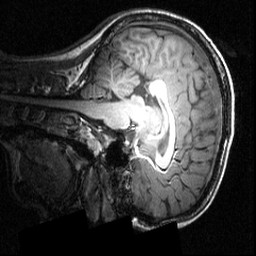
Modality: T1w
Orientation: sagittal
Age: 12
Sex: female
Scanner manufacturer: siemens
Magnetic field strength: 3.951 T
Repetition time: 1.5 s
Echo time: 0.00335 s